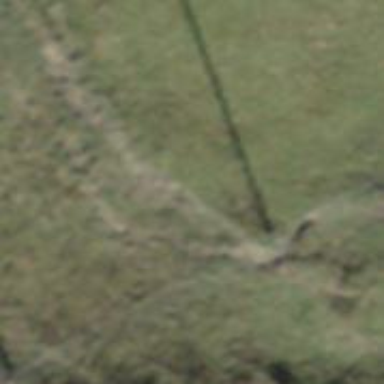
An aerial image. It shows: Power pole.